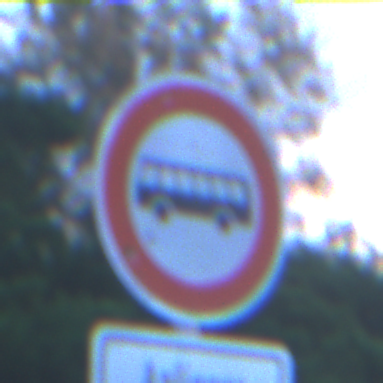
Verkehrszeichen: VerbotKraftomnibusse
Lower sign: PersonengruppenFrei2
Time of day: Dawn
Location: Outdoor (Urban)
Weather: PartlyCloudy
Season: NotSpecified
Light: Natural